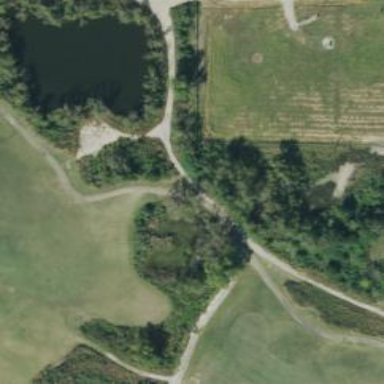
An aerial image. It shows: Path for both road and golf.